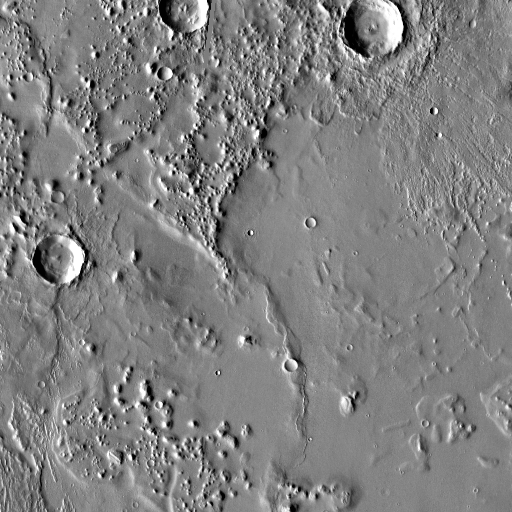
Crater classes present: Background, Other, Layered, Buried, Secondary